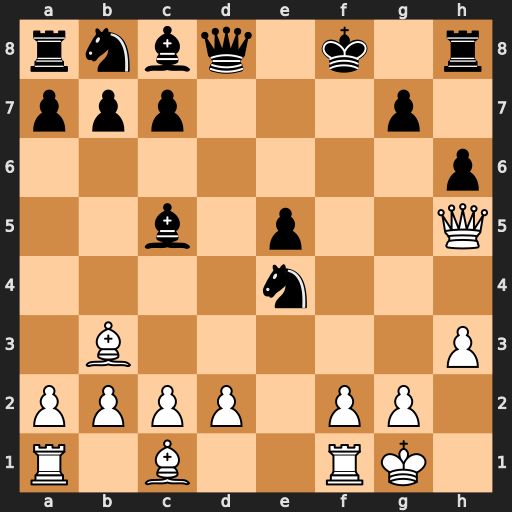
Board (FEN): rnbq1k1r/ppp3p1/7p/2b1p2Q/4n3/1B5P/PPPP1PP1/R1B2RK1
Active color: w
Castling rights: -
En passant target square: -
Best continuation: Qf7#